Question: I have some Javascript attached to the Service Activity form which fires OnLoad. It retrieves the TechId associated with the Service Case (which is related to the Service Activity) and tries to set the resource for the Service Activity to this user by default.

As you can see in the screenshot above, it inserts the correct "name" into the Resources field but it doesn't seem to resolve it properly as the icon is "corrupt". If I remove this and manually add the same user, everything is ok. If I try and save this activity as it is in the image, I get an error generated which points to the scheduling engine having problems.
The code I use to set this value is;
'''
function SetTechId()
{
if (Xrm.Page.getAttribute("resources").getValue() == null)
{
if (Xrm.Page.getAttribute("regardingobjectid").getValue() != null)
{
var caseId = Xrm.Page.getAttribute("regardingobjectid").getValue()[0].id;
var endPoint = getODataEndPoint();
var odataSelect = endPoint + "/IncidentSet?$select=new_new_fieldtechs_incident/OwnerId,new_new_fieldtechs_incident/OwningUser&$expand=new_new_fieldtechs_incident&$filter=IncidentId eq guid'" + caseId + "'";
$.ajax({
type: "GET",
contentType: "application/json; charset=utf-8",
datatype: "json",
url: odataSelect,
beforeSend: function (XMLHttpRequest) { XMLHttpRequest.setRequestHeader("Accept", "application/json"); },
success: function (data, textStatus, XmlHttpRequest)
{
if (data.d != null)
{
var fieldTech = data.d.results[0];
var ownerId = fieldTech.new_new_fieldtechs_incident.OwnerId;
//because the resources field in the service activity is a partylist, we need to treat this differently
var partylist = new Array();
partylist[0] = new Object();
partylist[0].id = ownerId.Id; //Guid (i.e., Guid of User or Contact etc)
partylist[0].name = ownerId.Name; //Name (i.e., Name of User or Contact etc)
partylist[0].entityType = "account"; //entity schema name of account or contact
Xrm.Page.getAttribute("resources").setValue(partylist);
}
},
error: function (XmlHttpRequest, textStatus, errorThrown) { }
});
}
}
}
function getODataEndPoint() {
return Xrm.Page.context.prependOrgName("/xrmservices/2011/OrganizationData.svc");
};
'''
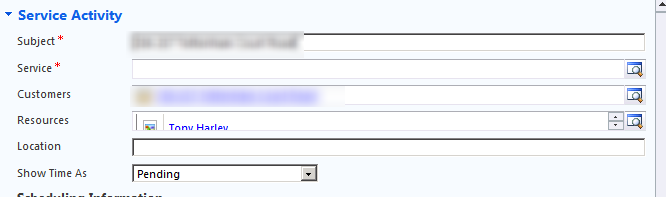
Answer: Is "Tony Harley" really an 'account' or is it a 'systemuser'?
'''
partylist[0].entityType = "account"; //entity schema name of account or contact
'''